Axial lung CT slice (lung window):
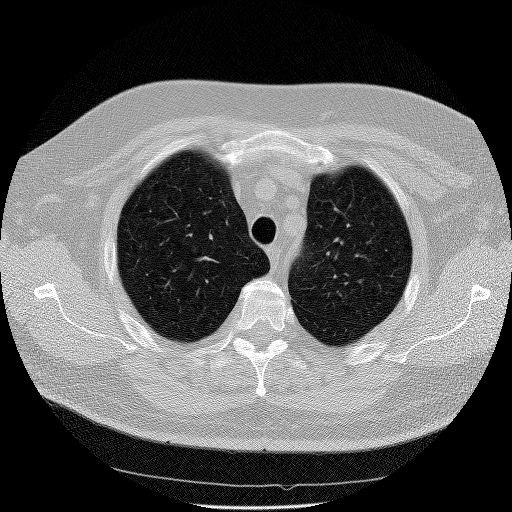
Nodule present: no